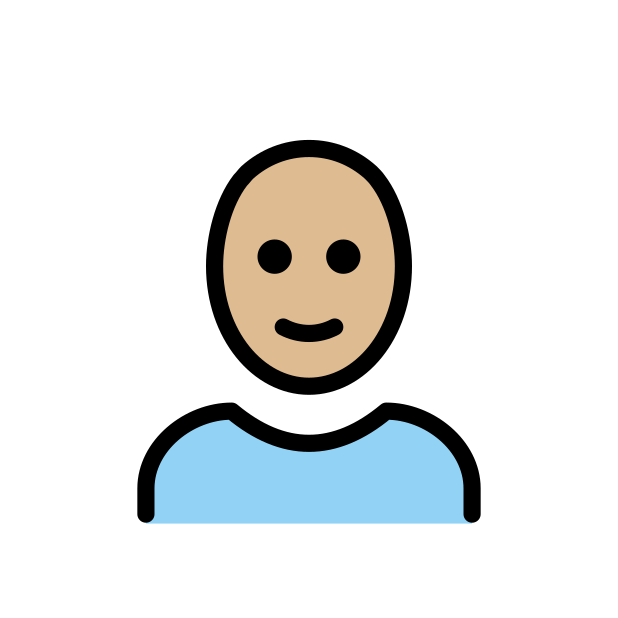
person: medium-light skin tone, bald